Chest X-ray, AP view. Patient: 42 years old, sex F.
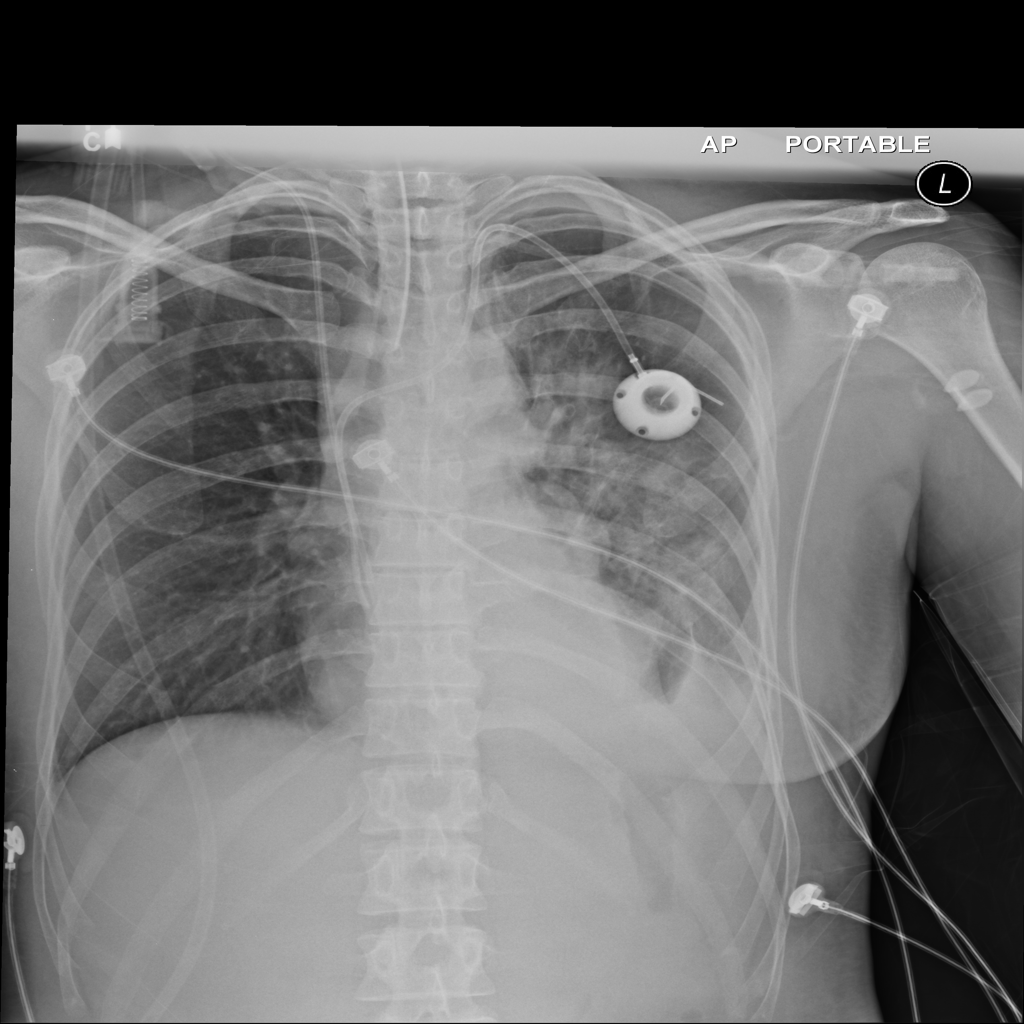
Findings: Effusion, Infiltration